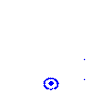
Particle: electron